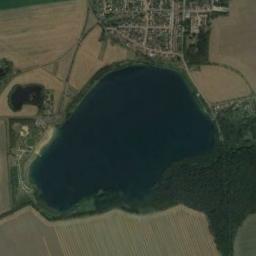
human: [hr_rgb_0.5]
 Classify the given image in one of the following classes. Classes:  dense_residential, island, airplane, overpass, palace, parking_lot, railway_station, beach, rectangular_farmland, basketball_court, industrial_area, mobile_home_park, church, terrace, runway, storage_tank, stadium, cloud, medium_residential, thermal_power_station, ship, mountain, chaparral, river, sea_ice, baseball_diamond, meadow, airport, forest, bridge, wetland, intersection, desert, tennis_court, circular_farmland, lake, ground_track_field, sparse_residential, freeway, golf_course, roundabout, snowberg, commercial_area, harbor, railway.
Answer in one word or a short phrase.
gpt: lake